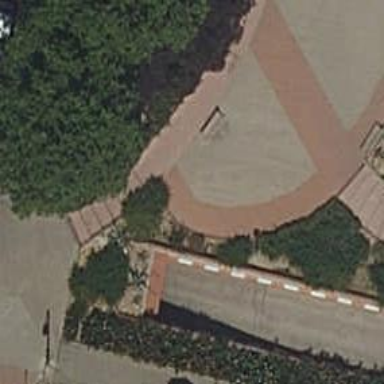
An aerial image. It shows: Garden with kerb border.